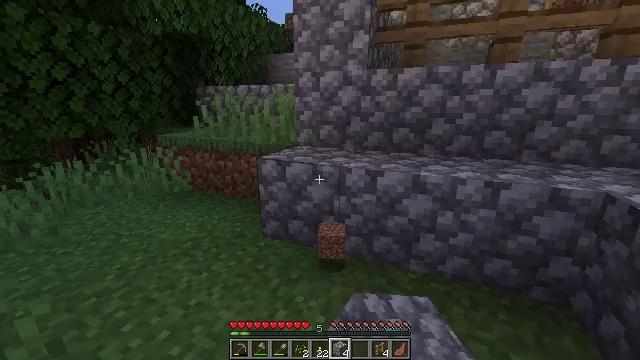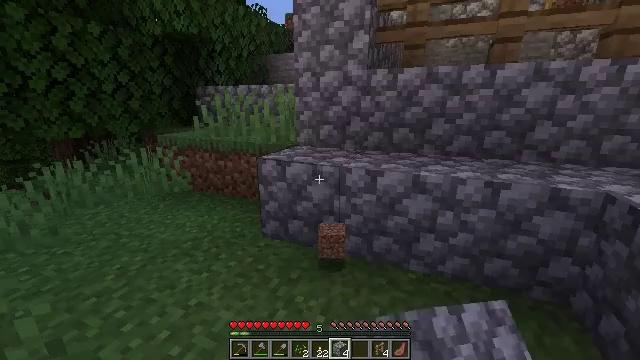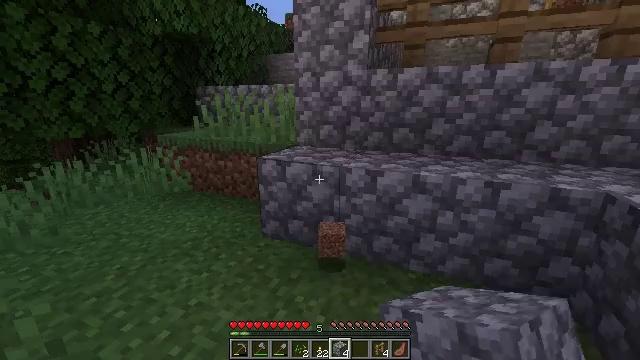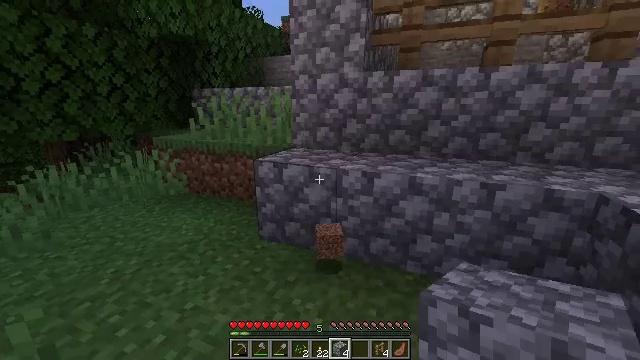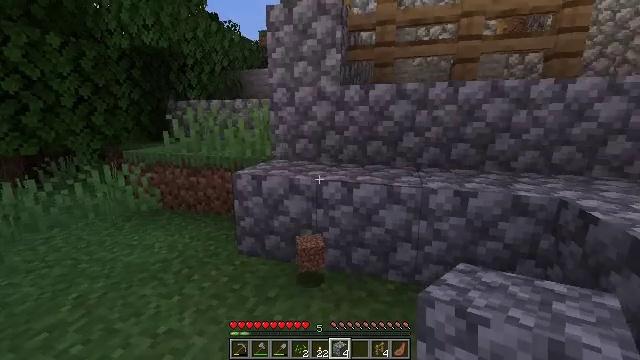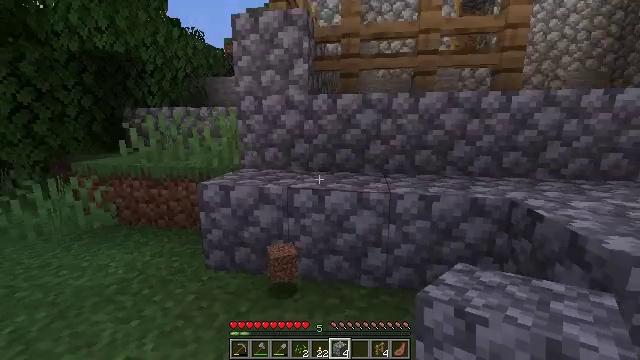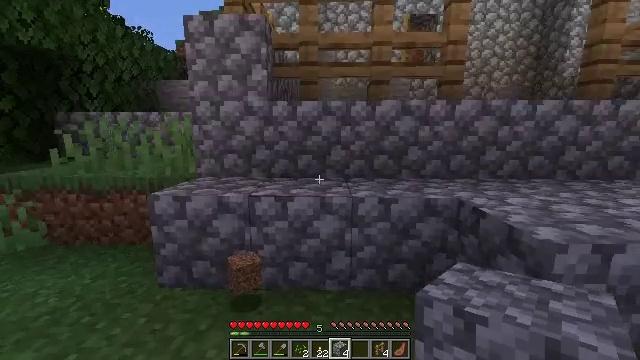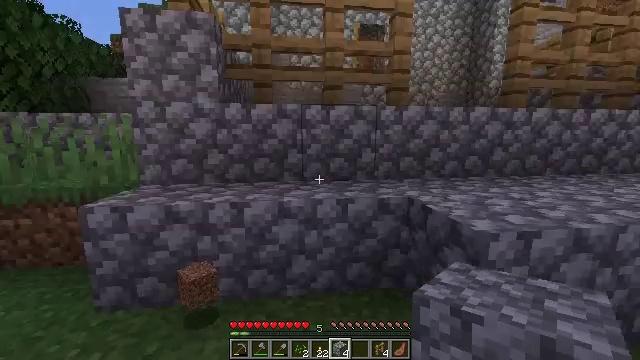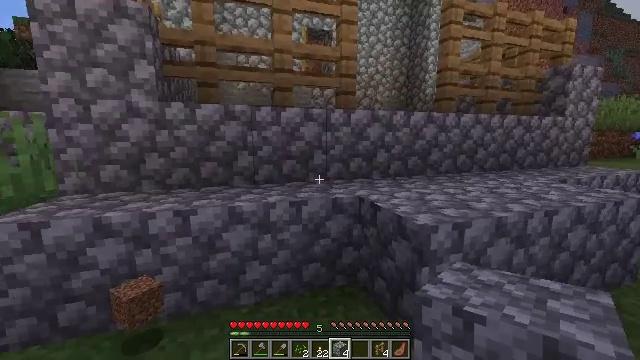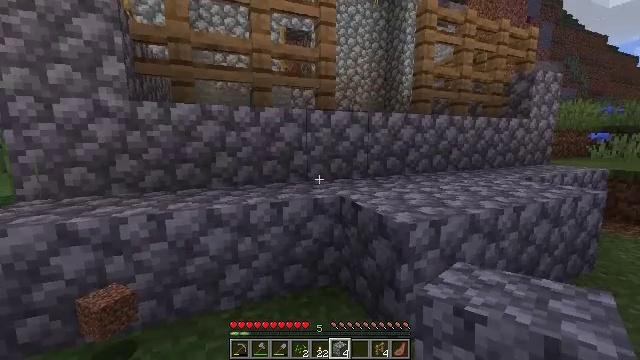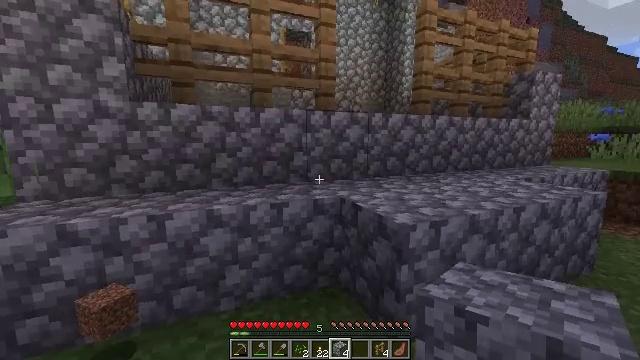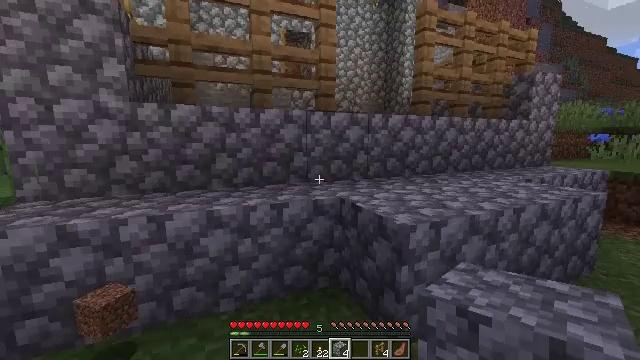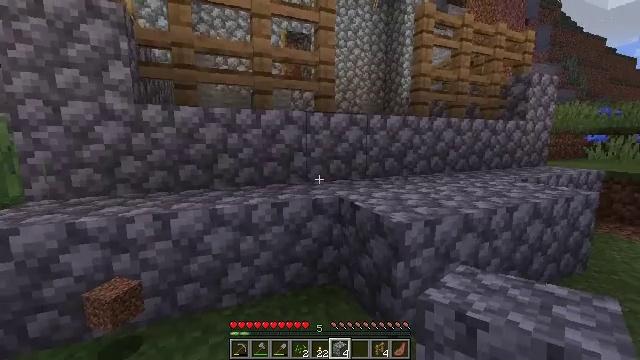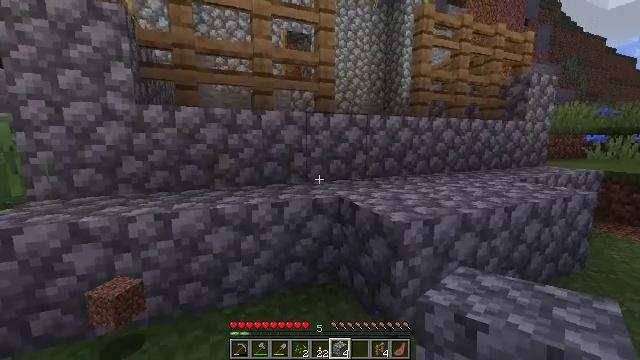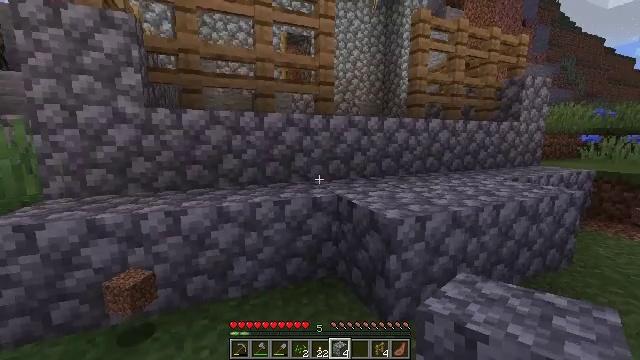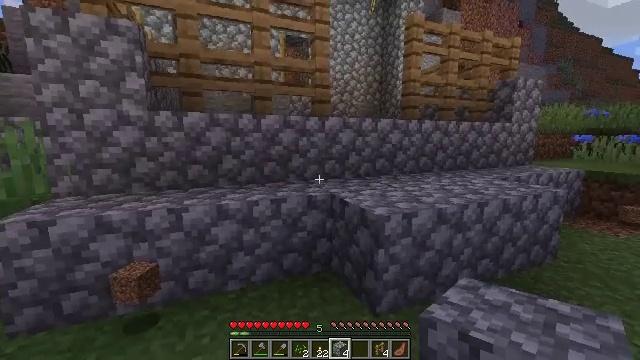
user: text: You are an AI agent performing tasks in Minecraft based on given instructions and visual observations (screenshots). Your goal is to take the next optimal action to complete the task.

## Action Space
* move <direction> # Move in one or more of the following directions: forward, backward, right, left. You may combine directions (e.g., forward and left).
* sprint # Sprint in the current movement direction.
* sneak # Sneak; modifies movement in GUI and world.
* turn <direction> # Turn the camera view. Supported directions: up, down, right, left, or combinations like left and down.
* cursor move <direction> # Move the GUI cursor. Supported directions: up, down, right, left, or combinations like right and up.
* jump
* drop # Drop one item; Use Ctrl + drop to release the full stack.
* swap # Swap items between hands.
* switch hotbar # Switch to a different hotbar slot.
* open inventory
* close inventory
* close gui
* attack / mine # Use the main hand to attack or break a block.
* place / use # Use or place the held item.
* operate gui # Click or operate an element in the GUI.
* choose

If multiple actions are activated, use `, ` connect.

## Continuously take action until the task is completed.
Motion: motion action
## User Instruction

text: Interact with the crafting table to craft an oak fence gate.
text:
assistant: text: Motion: no_op
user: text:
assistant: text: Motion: no_op
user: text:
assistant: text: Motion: no_op
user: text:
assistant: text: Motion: turn right and up
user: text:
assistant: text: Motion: turn right and up
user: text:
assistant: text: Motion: turn right and up
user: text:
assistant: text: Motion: turn right
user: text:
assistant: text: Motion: turn right
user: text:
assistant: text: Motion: turn right
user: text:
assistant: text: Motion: no_op
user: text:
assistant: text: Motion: no_op
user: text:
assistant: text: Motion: move back
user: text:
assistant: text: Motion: move back
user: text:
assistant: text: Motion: move back and move right
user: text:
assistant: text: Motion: move back and move right
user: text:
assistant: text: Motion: move back and move right
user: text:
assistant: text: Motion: move back and move right
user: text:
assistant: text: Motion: move back and move right
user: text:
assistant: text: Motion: move right
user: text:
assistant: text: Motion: move right
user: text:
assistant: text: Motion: move right, turn left
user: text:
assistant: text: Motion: move right, turn left
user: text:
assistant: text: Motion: move right, turn left
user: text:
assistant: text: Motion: move right
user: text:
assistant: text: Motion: move right
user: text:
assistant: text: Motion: move right, turn left and up
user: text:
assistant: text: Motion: move right
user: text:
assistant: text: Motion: move right
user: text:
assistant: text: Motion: move right, turn left and up
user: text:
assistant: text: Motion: move forward and move right, turn left and up